Question: I was trying the example from this link: <URL>
The data is
'''
import mx.collections.ArrayCollection;
[Bindable]
private var dpHierarchy:ArrayCollection = new ArrayCollection([
{Region:"Southwest", Territory:"Arizona",
Territory_Rep:"Barbara Jennings",
Revenues:{Actual:38865, Estimate:40000}},
{Region:"Southwest", Territory:"Arizona",
Territory_Rep:"Dana Binn",
Revenues:{Actual:29885, Estimate:30000}},
{Region:"Southwest", Territory:"Central California",
Territory_Rep:"Joe Smith",
Revenues:{Actual:29134, Estimate:30000}},
{Region:"Southwest", Territory:"Nevada",
Territory_Rep:"Bethany Pittman",
Revenues:{Actual:52888, Estimate:45000}},
{Region:"Southwest", Territory:"Northern California",
Territory_Rep:"Lauren Ipsum",
Revenues:{Actual:38805, Estimate:40000}},
{Region:"Southwest", Territory:"Northern California",
Territory_Rep:"T.R. Smith",
Revenues:{Actual:55498, Estimate:40000}},
{Region:"Southwest", Territory:"Southern California",
Territory_Rep:"Alice Treu",
Revenues:{Actual:44985, Estimate:45000}},
{Region:"Southwest", Territory:"Southern California",
Territory_Rep:"Jane Grove",
Revenues:{Actual:44913, Estimate:45000}}
]);
<?xml version="1.0"?>
<s:Application xmlns:fx="http://ns.adobe.com/mxml/2009"
xmlns:mx="library://ns.adobe.com/flex/mx"
xmlns:s="library://ns.adobe.com/flex/spark">
<fx:Script>
<![CDATA[
import mx.collections.ArrayCollection;
// Import the data used by the AdvancedDataGrid control.
include "SimpleFlatData.as";
]]>
</fx:Script>
<mx:AdvancedDataGrid id="myADG"
dataProvider="{dpFlat}"
width="100%" height="100%">
<mx:groupedColumns>
<mx:AdvancedDataGridColumn dataField="Region"/>
<mx:AdvancedDataGridColumn dataField="Territory"/>
<mx:AdvancedDataGridColumn dataField="Territory_Rep"
headerText="Territory Rep"/>
<mx:AdvancedDataGridColumnGroup headerText="Revenues">
<mx:AdvancedDataGridColumn dataField="Actual"/>
<mx:AdvancedDataGridColumn dataField="Estimate"/>
</mx:AdvancedDataGridColumnGroup>
</mx:groupedColumns>
</mx:AdvancedDataGrid>
</s:Application>
'''
Here, we have to define the 'AdvancedDataGridColumnGroup' to get define the grouped columns.
I was trying if AdvancedDataGrid can automatically detect the columns based on the JSON data. I tried with the following code:
'''
<mx:AdvancedDataGrid id="inboxDg"
designViewDataType="flat"
editable="true"
dataProvider="{dpHierarchy}"
width="100%" height="100%">
</mx:AdvancedDataGrid>
'''
Using this code, AdvancedDataGrid automatically detects the column names and the data. But it fails to create nested columns for 'Revenues'. Ideally it should create 2 sub-columns for it as 'Actual' and 'Estimate', but it created only one column and the shows data as '[object Object]'

Is there any way to make AdvancedDataGrid to create the nested columns automatically?
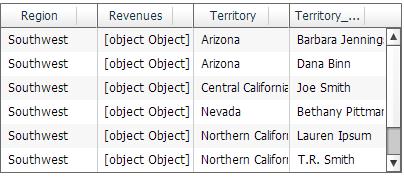
Answer: Your data isn't flat, and just because you put it in a group doesn't mean it will subgroup it. The dataField property cannot use dot notation within that, so you've got 2 options, use the labelFunction property, or create a flat data model (I personally prefer the latter).
To do this:
'''
private var dpHierarchy:ArrayCollection = new ArrayCollection([
{Region:"Southwest", Territory:"Arizona",
Territory_Rep:"Barbara Jennings",
ActualRevenue:38865,
EstimateRevenue:40000},
{Region:"Southwest", Territory:"Arizona",
Territory_Rep:"Dana Binn",
ActualRevenue:38865,
EstimateRevenue:40000},
{Region:"Southwest", Territory:"Central California",
Territory_Rep:"Joe Smith",
ActualRevenue:38865,
EstimateRevenue:40000},
etc....
]);
'''
And then your grid:
'''
<mx:AdvancedDataGrid id="myADG"
dataProvider="{dpFlat}"
width="100%" height="100%">
<mx:groupedColumns>
<mx:AdvancedDataGridColumn dataField="Region"/>
<mx:AdvancedDataGridColumn dataField="Territory"/>
<mx:AdvancedDataGridColumn dataField="Territory_Rep"
headerText="Territory Rep"/>
<mx:AdvancedDataGridColumnGroup headerText="Revenues">
<mx:AdvancedDataGridColumn dataField="ActualRevenue"/>
<mx:AdvancedDataGridColumn dataField="EstimateRevenue"/>
</mx:AdvancedDataGridColumnGroup>
</mx:groupedColumns>
</mx:AdvancedDataGrid>
'''
You can also look up using a labelFunction if you'd like, but that seemed more complex than it needs to be. And lastly I feel I should note that you should set the label property manually on your columns and adhere to coding standards for your data (camelCase). It just makes things a bit cleaner :)